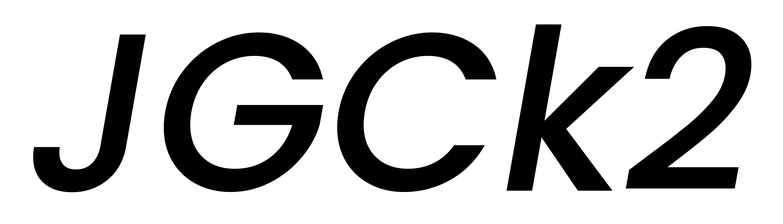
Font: Poppins-MediumItalic